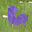
Label: 6